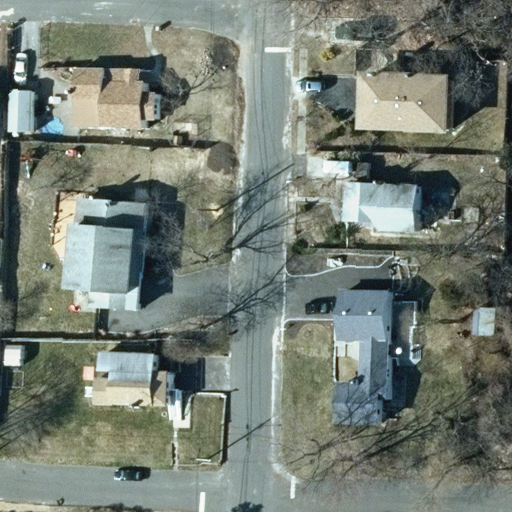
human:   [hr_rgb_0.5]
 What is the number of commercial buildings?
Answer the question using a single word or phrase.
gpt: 0

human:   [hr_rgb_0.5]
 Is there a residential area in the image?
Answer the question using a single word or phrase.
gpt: yes

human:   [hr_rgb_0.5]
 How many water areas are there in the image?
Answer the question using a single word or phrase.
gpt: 0

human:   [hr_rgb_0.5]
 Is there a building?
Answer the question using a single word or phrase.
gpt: yes

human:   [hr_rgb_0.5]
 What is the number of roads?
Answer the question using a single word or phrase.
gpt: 3

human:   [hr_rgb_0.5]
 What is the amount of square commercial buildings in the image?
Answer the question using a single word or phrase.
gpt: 0

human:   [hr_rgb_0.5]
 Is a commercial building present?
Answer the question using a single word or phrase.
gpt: no

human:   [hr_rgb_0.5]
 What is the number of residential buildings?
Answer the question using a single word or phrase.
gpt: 6

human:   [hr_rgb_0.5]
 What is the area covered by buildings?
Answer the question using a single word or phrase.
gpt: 1349m2

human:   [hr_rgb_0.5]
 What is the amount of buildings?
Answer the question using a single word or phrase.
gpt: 8

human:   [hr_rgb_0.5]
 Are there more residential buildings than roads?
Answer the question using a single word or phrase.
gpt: yes

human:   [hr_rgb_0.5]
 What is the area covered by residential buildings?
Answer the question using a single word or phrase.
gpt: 1298m2

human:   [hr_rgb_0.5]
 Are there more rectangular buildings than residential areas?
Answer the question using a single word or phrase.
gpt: yes

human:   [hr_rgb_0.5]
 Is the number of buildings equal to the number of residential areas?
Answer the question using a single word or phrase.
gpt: no

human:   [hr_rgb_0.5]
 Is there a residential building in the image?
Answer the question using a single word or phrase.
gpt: yes

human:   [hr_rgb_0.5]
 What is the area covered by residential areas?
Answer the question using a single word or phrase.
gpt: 10637m2

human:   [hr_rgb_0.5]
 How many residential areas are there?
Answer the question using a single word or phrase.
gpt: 1

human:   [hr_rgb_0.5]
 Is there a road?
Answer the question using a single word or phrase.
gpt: yes

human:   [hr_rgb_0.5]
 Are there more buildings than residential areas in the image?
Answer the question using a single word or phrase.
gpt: yes

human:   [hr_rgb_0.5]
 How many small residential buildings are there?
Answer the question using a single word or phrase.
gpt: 0

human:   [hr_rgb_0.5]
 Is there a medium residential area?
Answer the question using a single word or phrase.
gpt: no

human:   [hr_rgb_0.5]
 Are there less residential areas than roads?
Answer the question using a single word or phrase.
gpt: yes

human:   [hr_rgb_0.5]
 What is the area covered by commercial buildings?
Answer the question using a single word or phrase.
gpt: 0m2

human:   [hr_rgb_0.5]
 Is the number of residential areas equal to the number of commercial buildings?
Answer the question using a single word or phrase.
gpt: no

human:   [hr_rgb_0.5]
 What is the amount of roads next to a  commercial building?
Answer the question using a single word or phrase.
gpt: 0

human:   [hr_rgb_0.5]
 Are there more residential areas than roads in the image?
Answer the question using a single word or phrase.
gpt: no

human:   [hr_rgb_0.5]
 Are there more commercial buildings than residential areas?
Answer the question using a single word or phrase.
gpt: no

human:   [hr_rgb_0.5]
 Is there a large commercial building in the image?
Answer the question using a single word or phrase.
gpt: no

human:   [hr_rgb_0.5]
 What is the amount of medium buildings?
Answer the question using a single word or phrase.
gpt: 6

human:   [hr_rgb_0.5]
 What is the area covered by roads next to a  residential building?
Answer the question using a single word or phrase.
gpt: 0m2

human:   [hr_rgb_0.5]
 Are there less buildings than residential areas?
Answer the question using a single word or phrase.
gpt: no

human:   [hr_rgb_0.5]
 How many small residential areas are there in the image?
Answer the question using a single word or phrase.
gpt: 0

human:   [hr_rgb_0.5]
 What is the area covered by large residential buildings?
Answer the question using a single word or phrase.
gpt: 0m2

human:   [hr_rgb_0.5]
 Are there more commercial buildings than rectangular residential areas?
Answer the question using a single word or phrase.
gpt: no

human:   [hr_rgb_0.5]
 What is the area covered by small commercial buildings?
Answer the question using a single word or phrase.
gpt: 0m2

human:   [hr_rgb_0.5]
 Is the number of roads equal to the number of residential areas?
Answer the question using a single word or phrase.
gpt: no

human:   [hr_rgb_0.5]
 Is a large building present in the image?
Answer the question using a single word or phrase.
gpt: no

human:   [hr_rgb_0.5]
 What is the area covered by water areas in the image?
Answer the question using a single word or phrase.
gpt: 0m2

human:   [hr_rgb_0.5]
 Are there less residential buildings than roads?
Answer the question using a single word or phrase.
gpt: no

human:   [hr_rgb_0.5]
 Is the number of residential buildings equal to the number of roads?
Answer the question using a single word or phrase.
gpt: no

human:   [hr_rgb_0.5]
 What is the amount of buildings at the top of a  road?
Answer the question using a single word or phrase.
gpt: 8

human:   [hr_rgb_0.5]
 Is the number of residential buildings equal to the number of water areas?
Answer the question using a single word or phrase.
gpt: no

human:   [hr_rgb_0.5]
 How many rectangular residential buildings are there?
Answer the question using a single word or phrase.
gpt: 3

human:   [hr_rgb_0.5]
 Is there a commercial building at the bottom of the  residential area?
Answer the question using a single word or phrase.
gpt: no

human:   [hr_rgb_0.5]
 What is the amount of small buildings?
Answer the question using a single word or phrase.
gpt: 2

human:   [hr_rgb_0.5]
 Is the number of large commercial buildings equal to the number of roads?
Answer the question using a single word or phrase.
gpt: no

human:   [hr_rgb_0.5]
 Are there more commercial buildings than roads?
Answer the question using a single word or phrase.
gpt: no

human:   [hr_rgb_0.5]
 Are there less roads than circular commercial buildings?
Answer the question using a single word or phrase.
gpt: no

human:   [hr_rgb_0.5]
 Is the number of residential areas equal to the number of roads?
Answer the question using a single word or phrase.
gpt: no

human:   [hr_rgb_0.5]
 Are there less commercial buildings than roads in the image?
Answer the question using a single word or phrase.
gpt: yes

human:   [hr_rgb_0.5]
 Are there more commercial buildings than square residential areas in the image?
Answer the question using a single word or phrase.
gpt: no

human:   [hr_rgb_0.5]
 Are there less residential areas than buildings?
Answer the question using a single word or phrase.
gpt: yes

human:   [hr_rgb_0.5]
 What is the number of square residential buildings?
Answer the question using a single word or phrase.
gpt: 0

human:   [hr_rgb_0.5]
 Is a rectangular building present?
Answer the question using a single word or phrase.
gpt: yes

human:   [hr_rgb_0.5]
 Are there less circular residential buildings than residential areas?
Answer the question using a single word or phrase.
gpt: yes

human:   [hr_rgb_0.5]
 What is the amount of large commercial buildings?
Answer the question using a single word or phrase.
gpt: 0

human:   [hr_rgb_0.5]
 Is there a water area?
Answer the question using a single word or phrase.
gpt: no

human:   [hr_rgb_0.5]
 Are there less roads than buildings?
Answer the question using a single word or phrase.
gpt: yes

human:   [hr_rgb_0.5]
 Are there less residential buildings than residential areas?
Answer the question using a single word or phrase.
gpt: no

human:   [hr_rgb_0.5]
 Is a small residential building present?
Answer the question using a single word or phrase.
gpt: no

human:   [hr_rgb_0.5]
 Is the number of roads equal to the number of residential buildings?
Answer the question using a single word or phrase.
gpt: no

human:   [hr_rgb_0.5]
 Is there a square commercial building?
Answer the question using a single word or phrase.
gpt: no

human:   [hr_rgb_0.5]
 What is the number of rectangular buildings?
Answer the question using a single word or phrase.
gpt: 5

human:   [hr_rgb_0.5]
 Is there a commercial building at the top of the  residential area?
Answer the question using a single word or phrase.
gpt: no